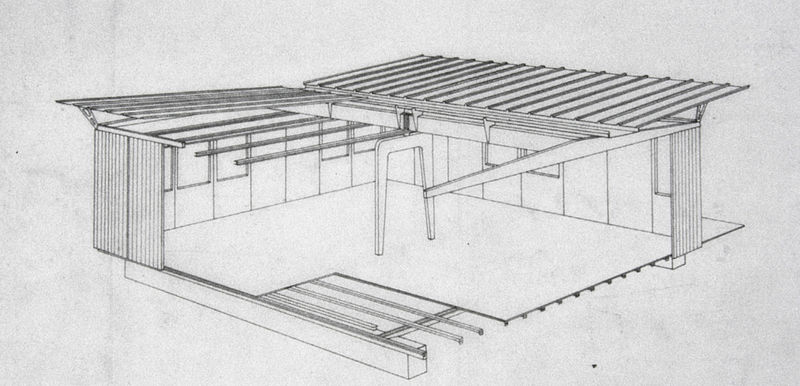
Titel: Pré-Fab-Haus, Typ 'Mittelstütze' mit leichter Dachkonstruktion, perspektivische Innenansicht
Künstler: Jean Prouvé
Schlagwörter: zeichnung, architektur, entwurf, plan